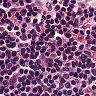
Metastatic tissue present: no